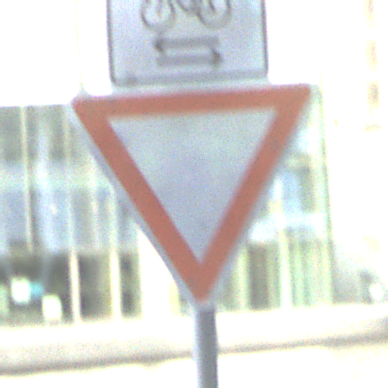
Verkehrszeichen: VorfahrtGewaehren
Zusatzzeichen oben: RichtungsangabeDurchPfeile9
Umgebung: Outdoor, Urban
Tageszeit: SunriseSunset
Wetter: PartlyCloudy
Licht: Natural
Jahreszeit: NotSpecified
Kontrast: MediumContrast